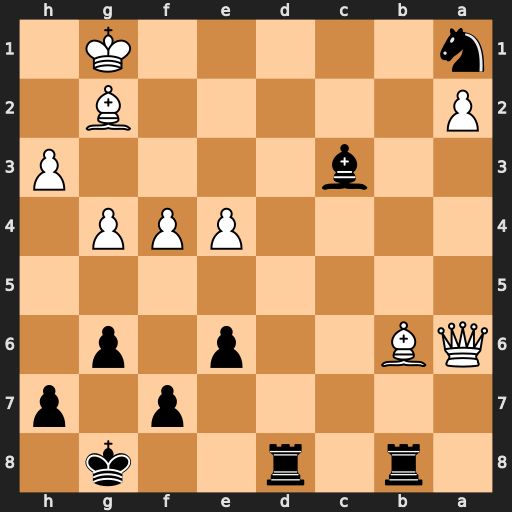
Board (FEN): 1r1r2k1/5p1p/QB2p1p1/8/4PPP1/2b4P/P5B1/n5K1
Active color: b
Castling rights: -
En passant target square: -
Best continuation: Rxb6 Qxb6 Bd4+ Qxd4 Rxd4